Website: bh-photo
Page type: customer-info-address
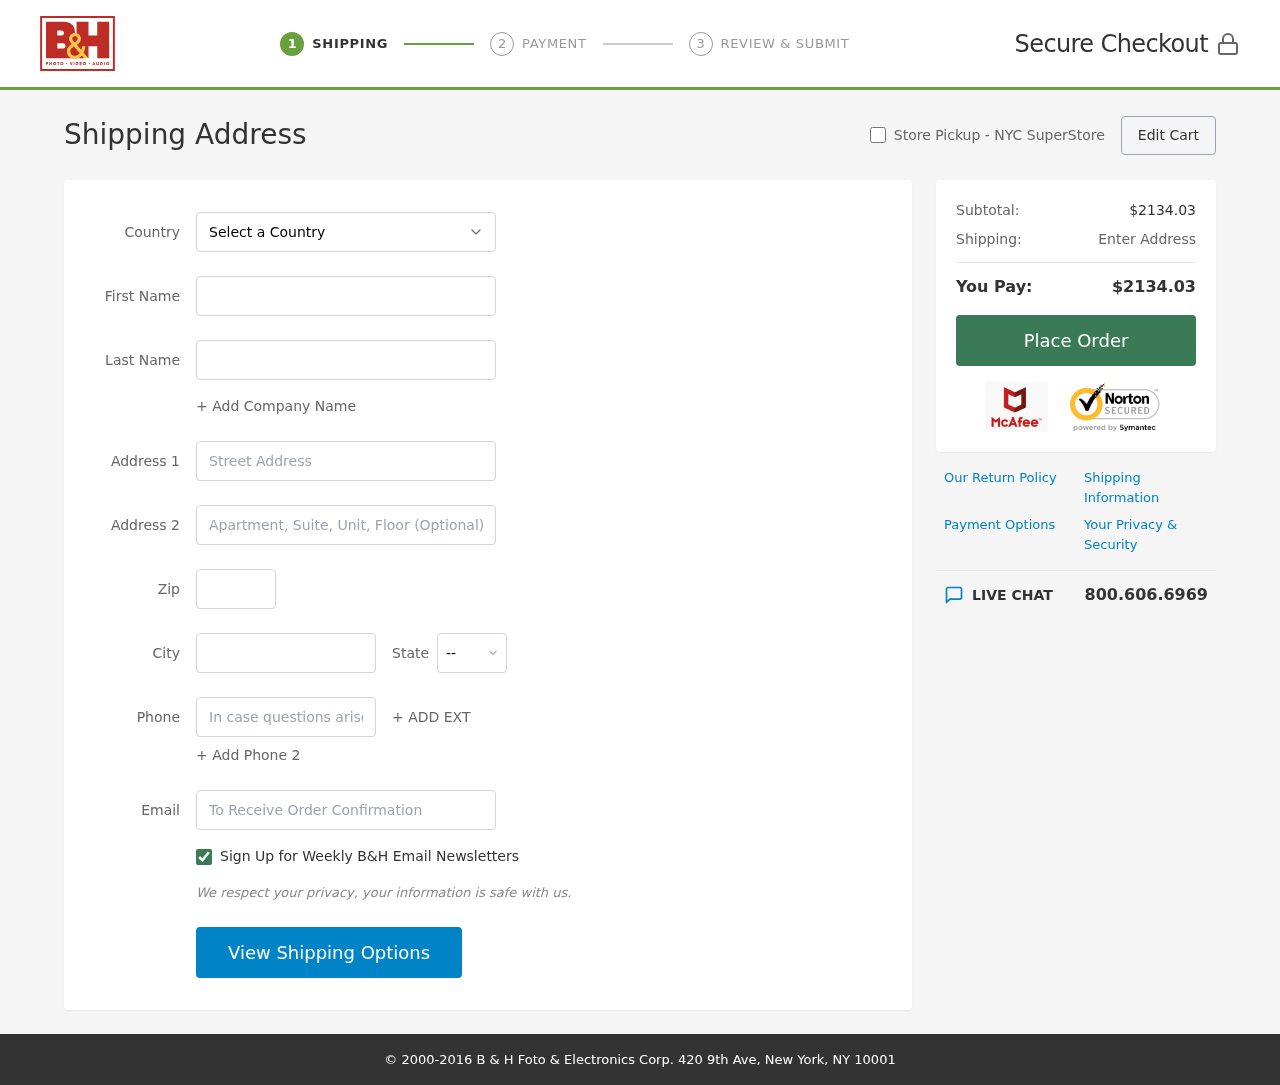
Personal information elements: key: PII_CITY
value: Lake Heather
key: PII_COUNTRY
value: United States
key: PII_EMAIL
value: earl.johnson@yahoo.com
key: PII_FIRSTNAME
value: Earl
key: PII_LASTNAME
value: Johnson
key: PII_PHONE
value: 4438482677
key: PII_POSTCODE
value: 71637
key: PII_STATE_ABBR
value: MA
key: PII_STREET
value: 97306 Tanya Motorway
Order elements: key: ORDER_SUBTOTAL
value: $2134.03
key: ORDER_TOTAL
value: $2134.03